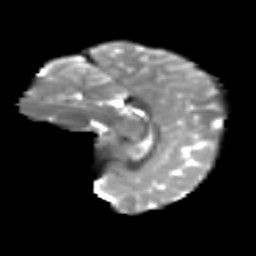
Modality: T2w
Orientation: sagittal
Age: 10
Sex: female
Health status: ill
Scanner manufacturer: ge
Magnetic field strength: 3 T
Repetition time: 6.752 s
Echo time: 0.079 s